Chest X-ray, AP view. Patient: 22 years old, sex M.
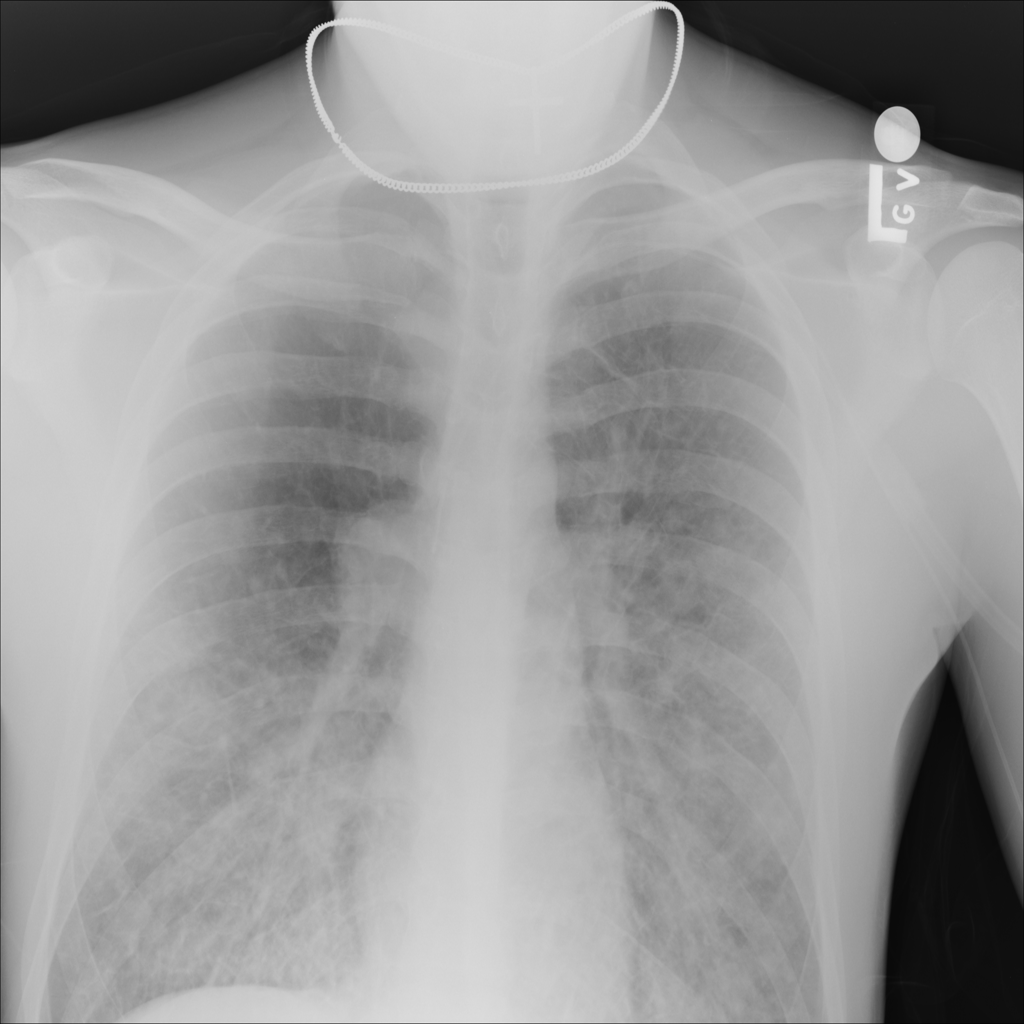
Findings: Infiltration, Mass, Nodule